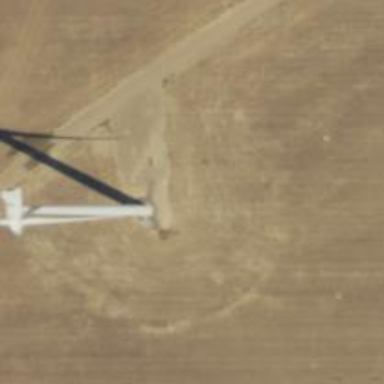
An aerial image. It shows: Wind generator powered by horizontal axis wind turbine.